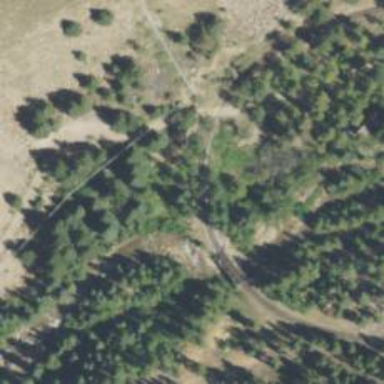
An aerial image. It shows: Preserved historic railway bridge with rail tracks.